Current action and preconditions to check: trajectory_clear

Your task: For each precondition in the list above, predict whether it will hold at this action.

Consider the current scene as observed from the mobile robot's camera, and analyze the predicted future states of all dynamic agents (e.g., people, animals, vehicles, or any moving entities) within the NEXT SECOND.

IMPORTANT: Only answer "very likely" if you are absolutely certain—based on strong, clear evidence—that a dynamic agent will violate the precondition in the predicted future state. Do NOT answer "very likely" for unlikely, ambiguous, or low-probability risks.

Ask yourself for each precondition: Is there a high probability, with clear and convincing evidence, that the predicted future states of any dynamic agent will interfere with the predicted future state of the currently executing action within the NEXT SECOND, causing that precondition to fail?

Assess the risk level based on these predictions. Use "likely" or "very likely" if motions create a clear risk of interference.

Use "neutral" or "improbable" if agents are nearby but their predicted paths are clearly diverging or non-conflicting.

Failure Risk Categories: "very improbable", "improbable", "neutral", "likely", "very likely"

Answer Format: Output ONLY the probability_of_failure value from these categories: "very improbable", "improbable", "neutral", "likely", "very likely"

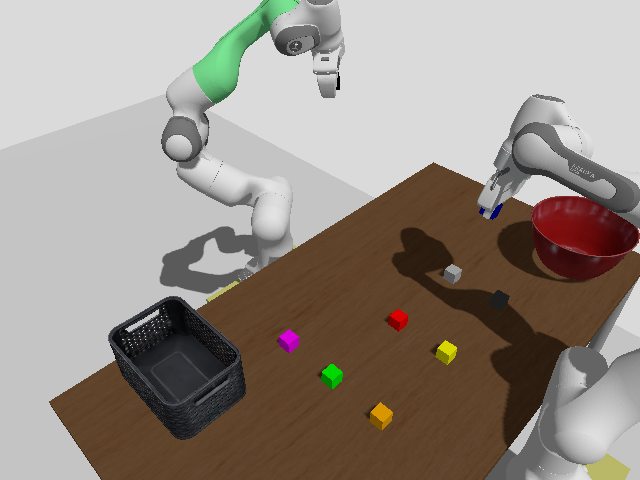

Answer: very improbable